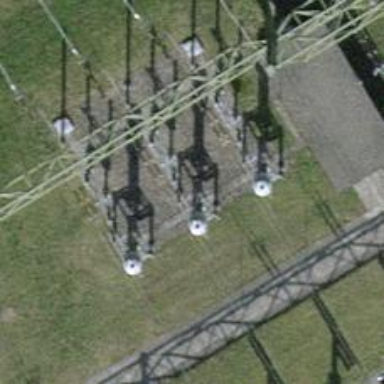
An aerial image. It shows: Switch for power supply.